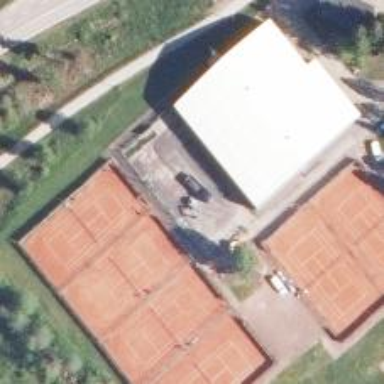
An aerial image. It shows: Tennis court on pitch designated for leisure land.